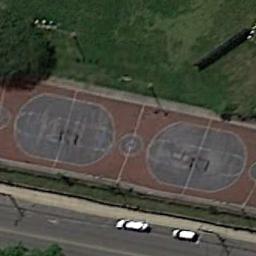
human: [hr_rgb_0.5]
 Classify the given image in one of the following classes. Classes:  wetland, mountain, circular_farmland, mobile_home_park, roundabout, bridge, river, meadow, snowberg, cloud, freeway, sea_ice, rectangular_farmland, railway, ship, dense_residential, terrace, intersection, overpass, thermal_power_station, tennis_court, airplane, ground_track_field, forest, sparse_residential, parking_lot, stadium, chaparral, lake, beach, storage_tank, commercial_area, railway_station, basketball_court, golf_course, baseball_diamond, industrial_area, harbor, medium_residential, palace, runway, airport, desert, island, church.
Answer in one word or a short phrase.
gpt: basketball_court